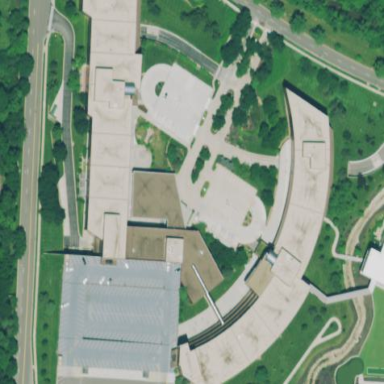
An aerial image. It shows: Office building.